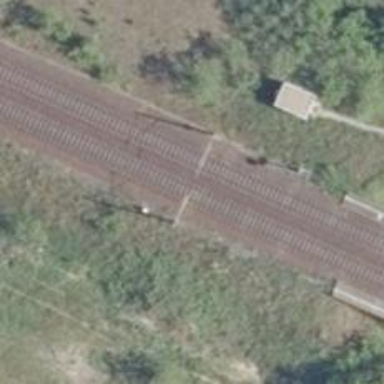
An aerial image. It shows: Milestone along the railway track with catenary mast.